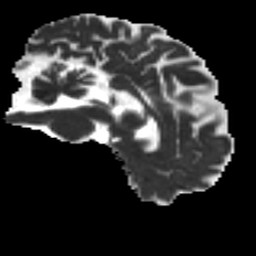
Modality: MD
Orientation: sagittal
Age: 67
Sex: male
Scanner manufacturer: ge
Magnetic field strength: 3 T
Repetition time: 7.8 s
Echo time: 0.0609 s